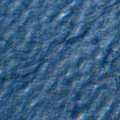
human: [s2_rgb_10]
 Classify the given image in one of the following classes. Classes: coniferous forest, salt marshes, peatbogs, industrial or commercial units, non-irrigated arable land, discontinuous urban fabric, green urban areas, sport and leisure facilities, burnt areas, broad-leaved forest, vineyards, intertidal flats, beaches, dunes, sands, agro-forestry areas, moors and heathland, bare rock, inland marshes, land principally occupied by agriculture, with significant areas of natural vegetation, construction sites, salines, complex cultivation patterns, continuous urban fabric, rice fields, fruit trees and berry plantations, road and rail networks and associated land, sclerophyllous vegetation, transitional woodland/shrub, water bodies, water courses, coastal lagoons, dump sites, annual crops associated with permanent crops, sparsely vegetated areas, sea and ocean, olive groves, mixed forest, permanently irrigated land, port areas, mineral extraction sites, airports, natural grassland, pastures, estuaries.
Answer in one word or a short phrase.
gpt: sea and ocean